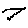
Label: bird